Aerial crown-view tile of a tropical tree (Barro Colorado Island, Panama), acquired 20240716:
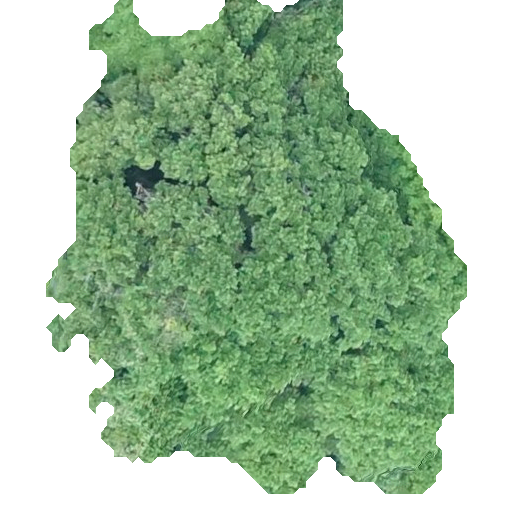
Species: Sloanea terniflora
GBIF accepted scientific name: Sloanea terniflora
Crown area: 237.839 m²